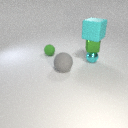
large cyan rubber cube above small cyan metal sphere